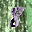
Label: 8